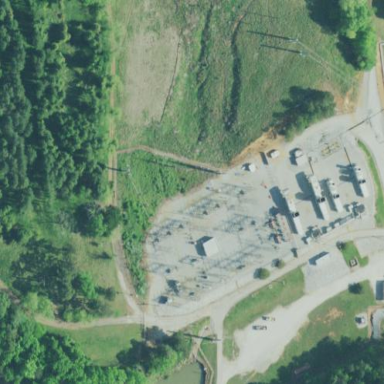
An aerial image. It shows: Fence surrounds transmission level power substation.